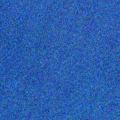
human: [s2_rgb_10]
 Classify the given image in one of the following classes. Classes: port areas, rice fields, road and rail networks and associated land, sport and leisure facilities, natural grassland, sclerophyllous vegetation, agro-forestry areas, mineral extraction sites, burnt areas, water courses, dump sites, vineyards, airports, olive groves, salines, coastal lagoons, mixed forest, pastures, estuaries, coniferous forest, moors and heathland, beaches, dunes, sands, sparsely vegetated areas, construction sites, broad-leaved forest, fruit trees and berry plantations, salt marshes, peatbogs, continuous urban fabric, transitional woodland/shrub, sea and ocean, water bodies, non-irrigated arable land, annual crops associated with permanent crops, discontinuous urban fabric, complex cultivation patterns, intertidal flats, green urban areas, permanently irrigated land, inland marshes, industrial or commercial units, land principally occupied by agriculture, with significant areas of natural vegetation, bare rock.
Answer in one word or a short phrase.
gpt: sea and ocean